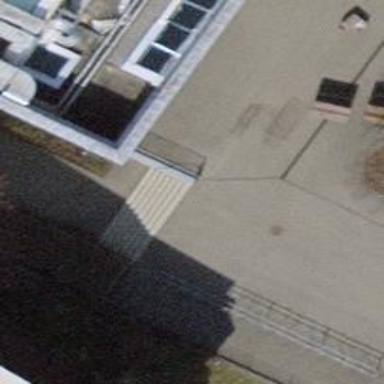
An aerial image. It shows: Concrete steps.